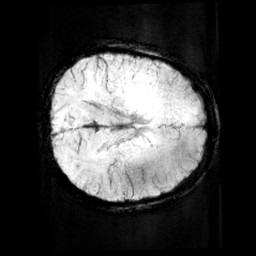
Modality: minIP
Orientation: axial
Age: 12
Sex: female
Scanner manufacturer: siemens
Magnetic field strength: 3 T
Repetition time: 0.027 s
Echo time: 0.02 s